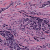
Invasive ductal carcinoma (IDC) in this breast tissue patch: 1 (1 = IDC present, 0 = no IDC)